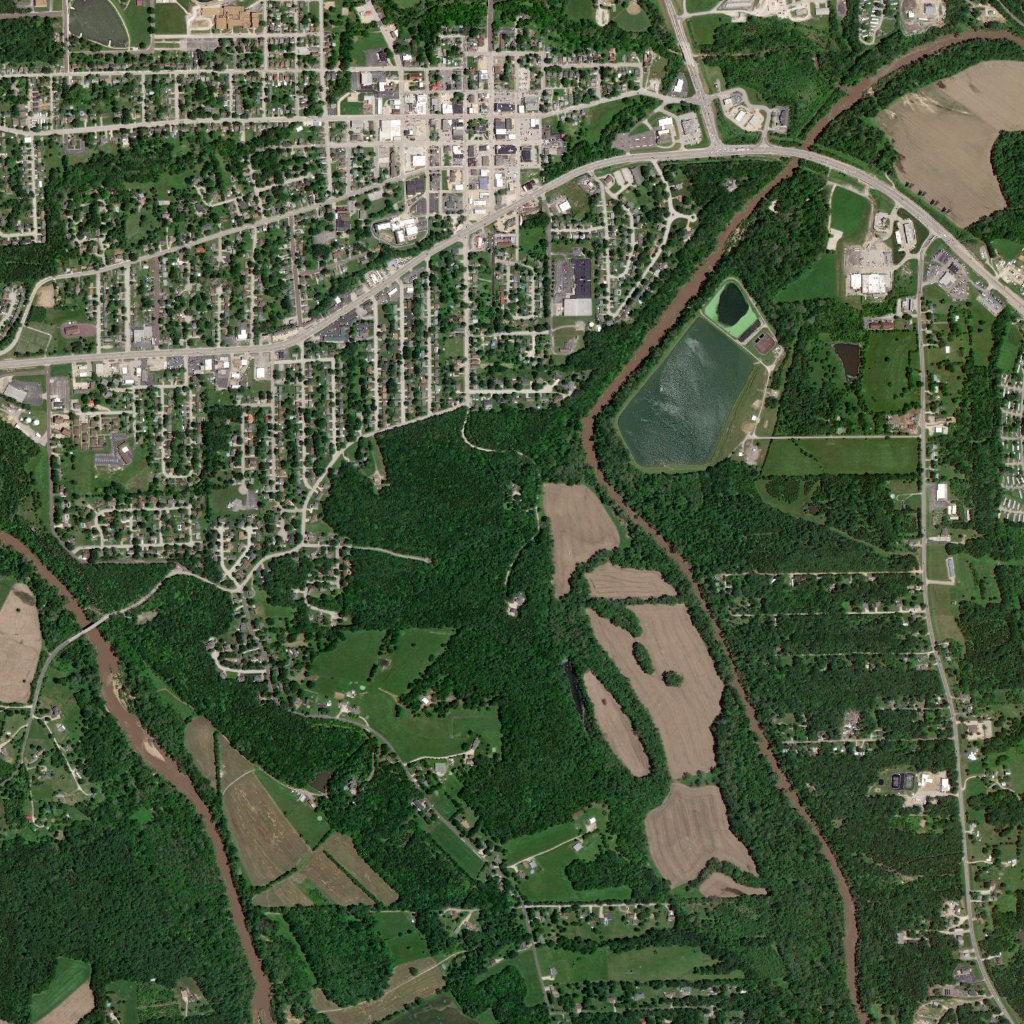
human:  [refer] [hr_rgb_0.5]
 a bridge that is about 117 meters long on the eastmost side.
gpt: <box>[[76, 14, 80, 15, 0]]</box>